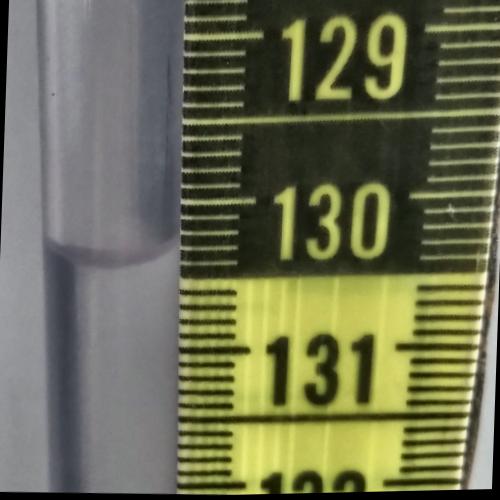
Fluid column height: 130.4 cm